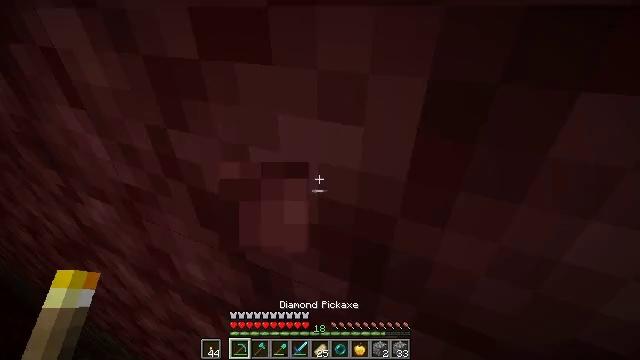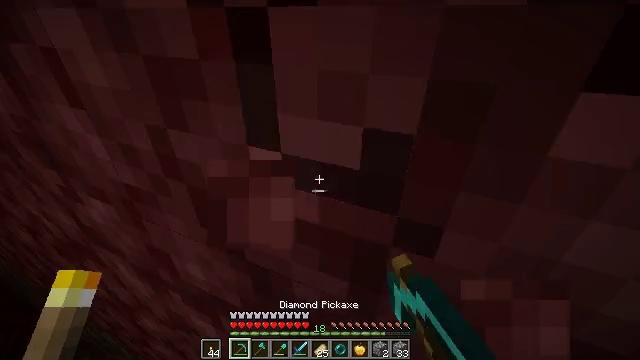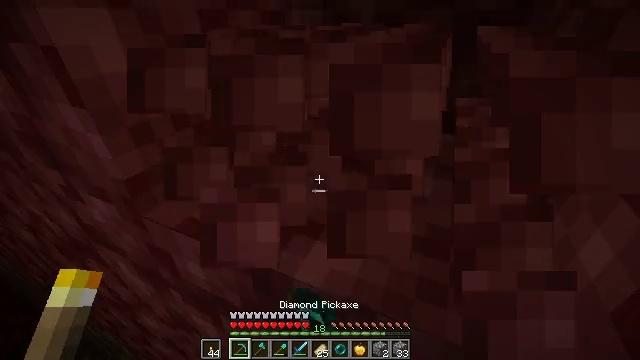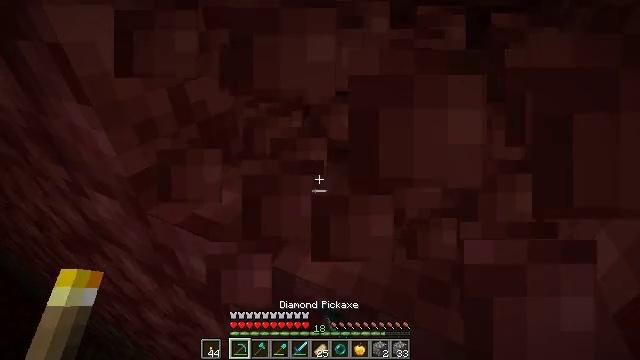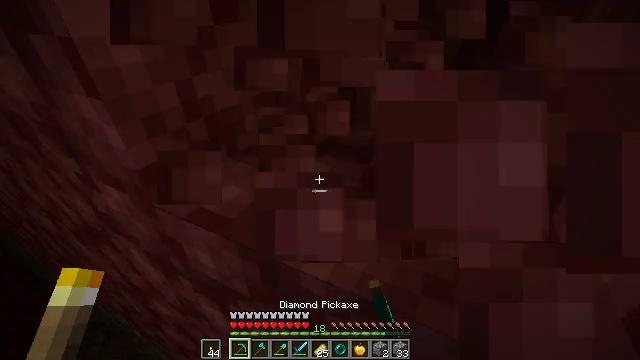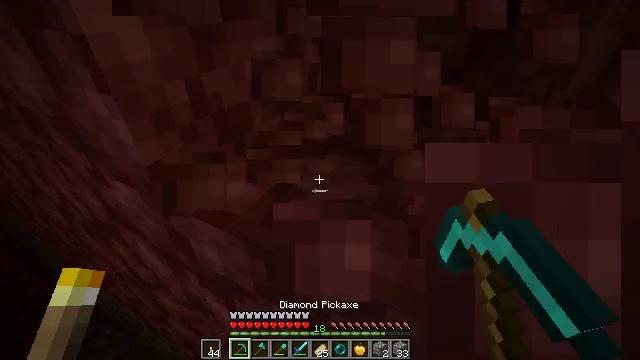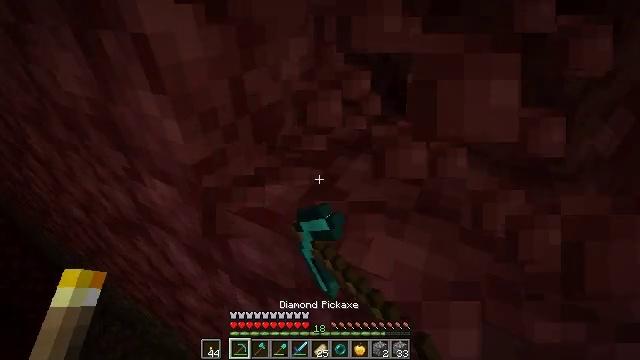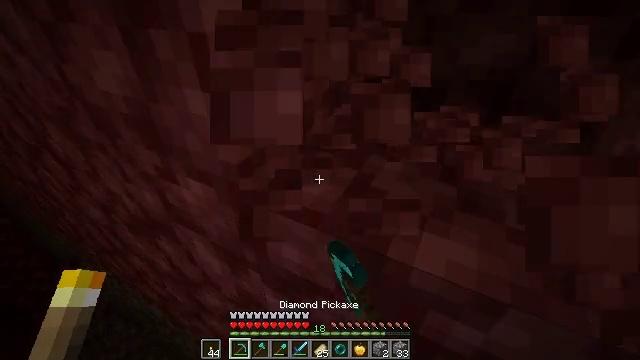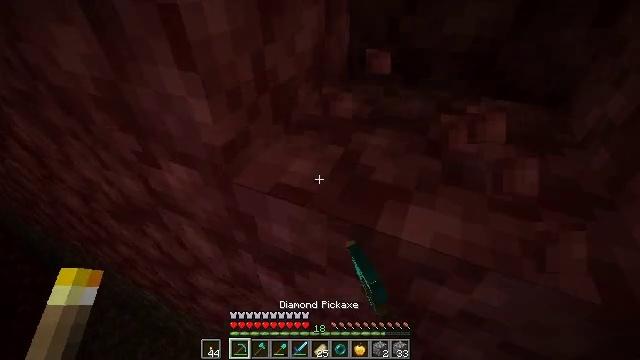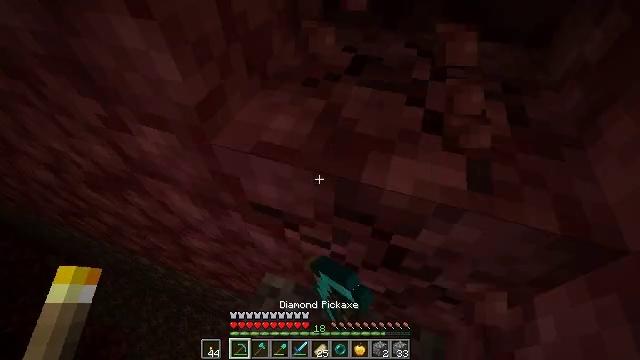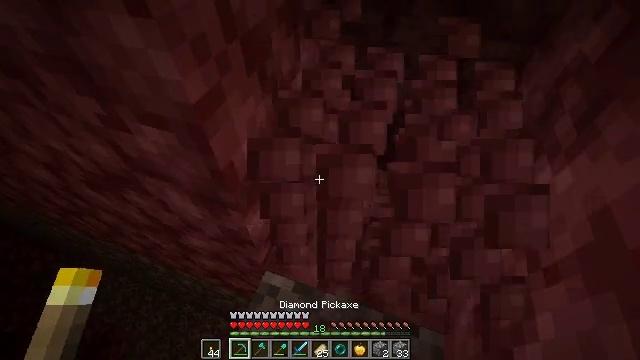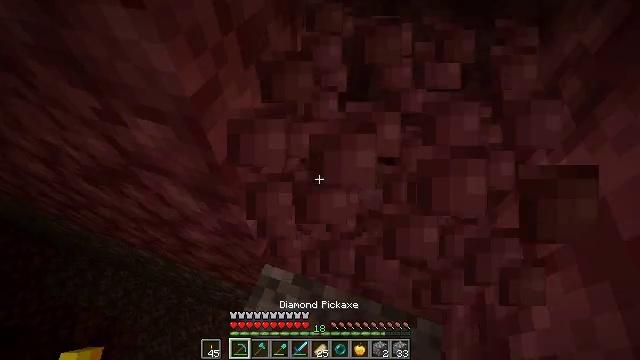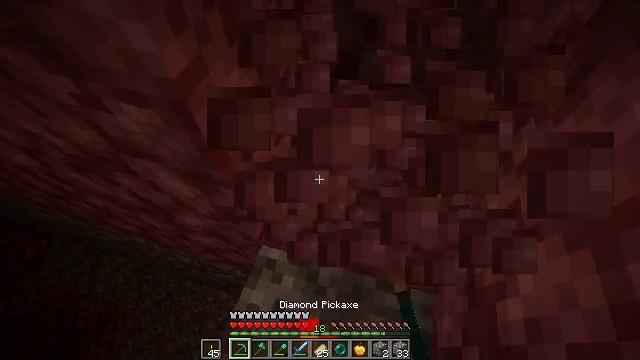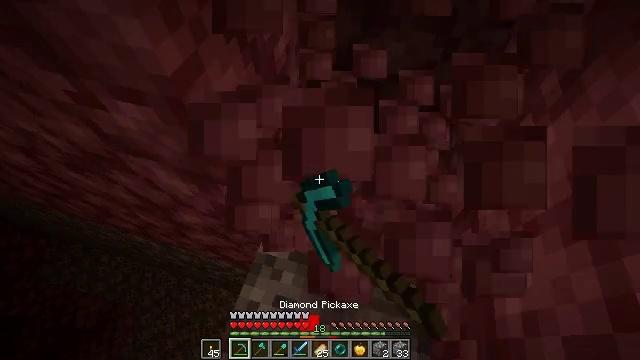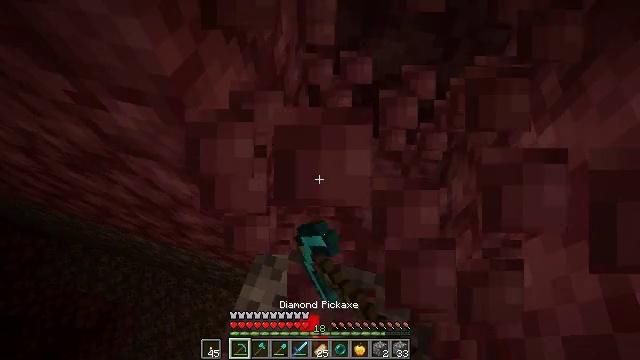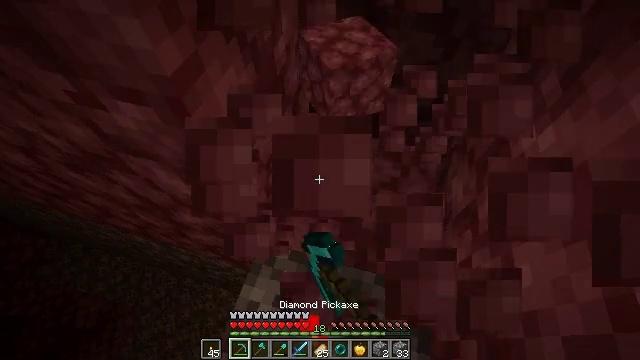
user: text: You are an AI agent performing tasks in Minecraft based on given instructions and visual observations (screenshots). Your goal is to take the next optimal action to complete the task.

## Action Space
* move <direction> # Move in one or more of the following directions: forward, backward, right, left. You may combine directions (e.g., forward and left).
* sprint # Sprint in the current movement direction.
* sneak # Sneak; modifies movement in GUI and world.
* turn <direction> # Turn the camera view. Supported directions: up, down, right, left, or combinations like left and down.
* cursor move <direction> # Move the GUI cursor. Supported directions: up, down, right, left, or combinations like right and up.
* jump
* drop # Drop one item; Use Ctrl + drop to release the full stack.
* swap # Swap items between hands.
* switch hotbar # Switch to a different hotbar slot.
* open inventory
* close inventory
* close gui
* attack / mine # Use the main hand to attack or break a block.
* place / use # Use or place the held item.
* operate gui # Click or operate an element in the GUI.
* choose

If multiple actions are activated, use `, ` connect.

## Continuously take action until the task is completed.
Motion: motion action
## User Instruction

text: Break the netherrack block.
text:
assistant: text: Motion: attack / mine
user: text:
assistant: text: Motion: attack / mine
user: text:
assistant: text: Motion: attack / mine
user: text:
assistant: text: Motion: turn left, attack / mine
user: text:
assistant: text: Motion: move left, turn left, attack / mine
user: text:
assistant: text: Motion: move left, attack / mine
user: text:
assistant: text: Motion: attack / mine
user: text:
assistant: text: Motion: turn right and down, attack / mine
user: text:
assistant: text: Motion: turn right and down, attack / mine
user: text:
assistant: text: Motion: attack / mine
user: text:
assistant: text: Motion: turn down, attack / mine
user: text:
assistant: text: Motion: turn right and down, attack / mine
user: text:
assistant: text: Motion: attack / mine
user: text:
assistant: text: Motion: attack / mine
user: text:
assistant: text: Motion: attack / mine
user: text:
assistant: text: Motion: attack / mine
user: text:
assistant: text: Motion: turn down, attack / mine
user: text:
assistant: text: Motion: attack / mine
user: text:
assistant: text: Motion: turn down, attack / mine
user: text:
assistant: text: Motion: attack / mine
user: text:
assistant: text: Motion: move forward, attack / mine
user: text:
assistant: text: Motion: move forward, attack / mine
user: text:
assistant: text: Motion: attack / mine